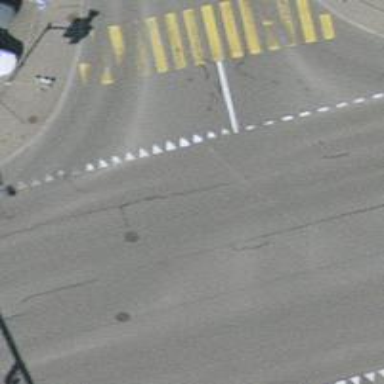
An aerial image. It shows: Tram level crossing on railway.